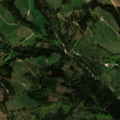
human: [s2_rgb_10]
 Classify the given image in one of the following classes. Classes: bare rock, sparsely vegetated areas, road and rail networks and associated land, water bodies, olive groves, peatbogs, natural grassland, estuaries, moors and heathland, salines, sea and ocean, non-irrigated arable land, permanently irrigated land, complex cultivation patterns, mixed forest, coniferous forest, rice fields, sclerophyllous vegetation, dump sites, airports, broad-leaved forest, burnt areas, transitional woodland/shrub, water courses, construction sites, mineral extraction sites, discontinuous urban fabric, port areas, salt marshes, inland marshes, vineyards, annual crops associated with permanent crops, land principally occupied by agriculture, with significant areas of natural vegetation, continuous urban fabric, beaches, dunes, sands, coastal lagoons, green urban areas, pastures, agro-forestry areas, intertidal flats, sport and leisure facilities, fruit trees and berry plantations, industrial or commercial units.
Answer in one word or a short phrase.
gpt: pastures, coniferous forest, mixed forest